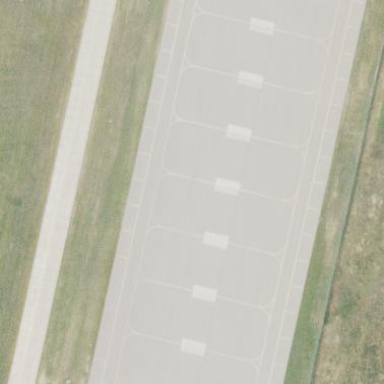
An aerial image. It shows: Apron at the airport.